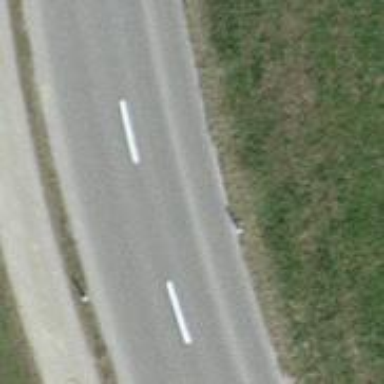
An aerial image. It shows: Secondary road with separate asphalt sidewalks.